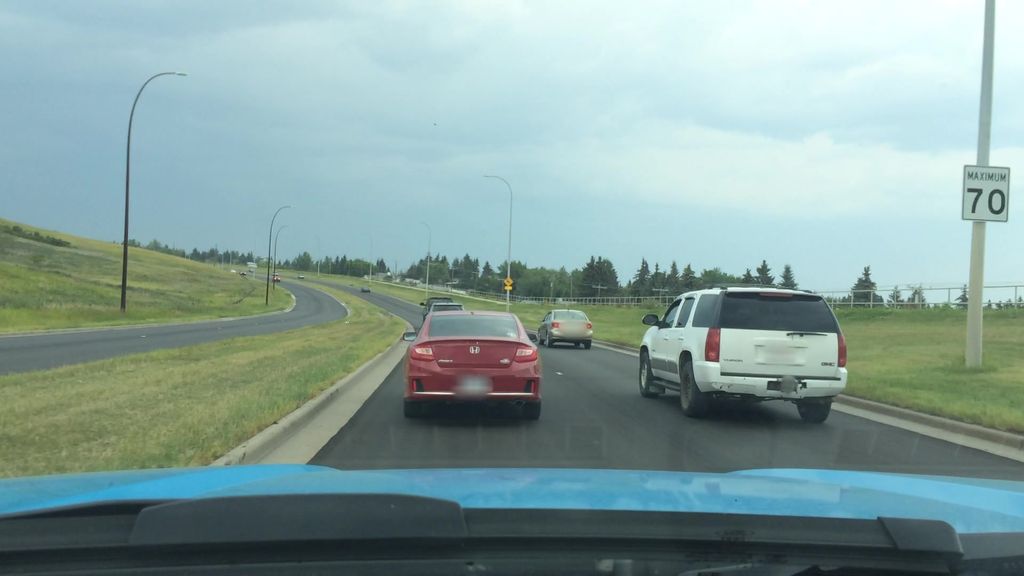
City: calgary